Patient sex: F
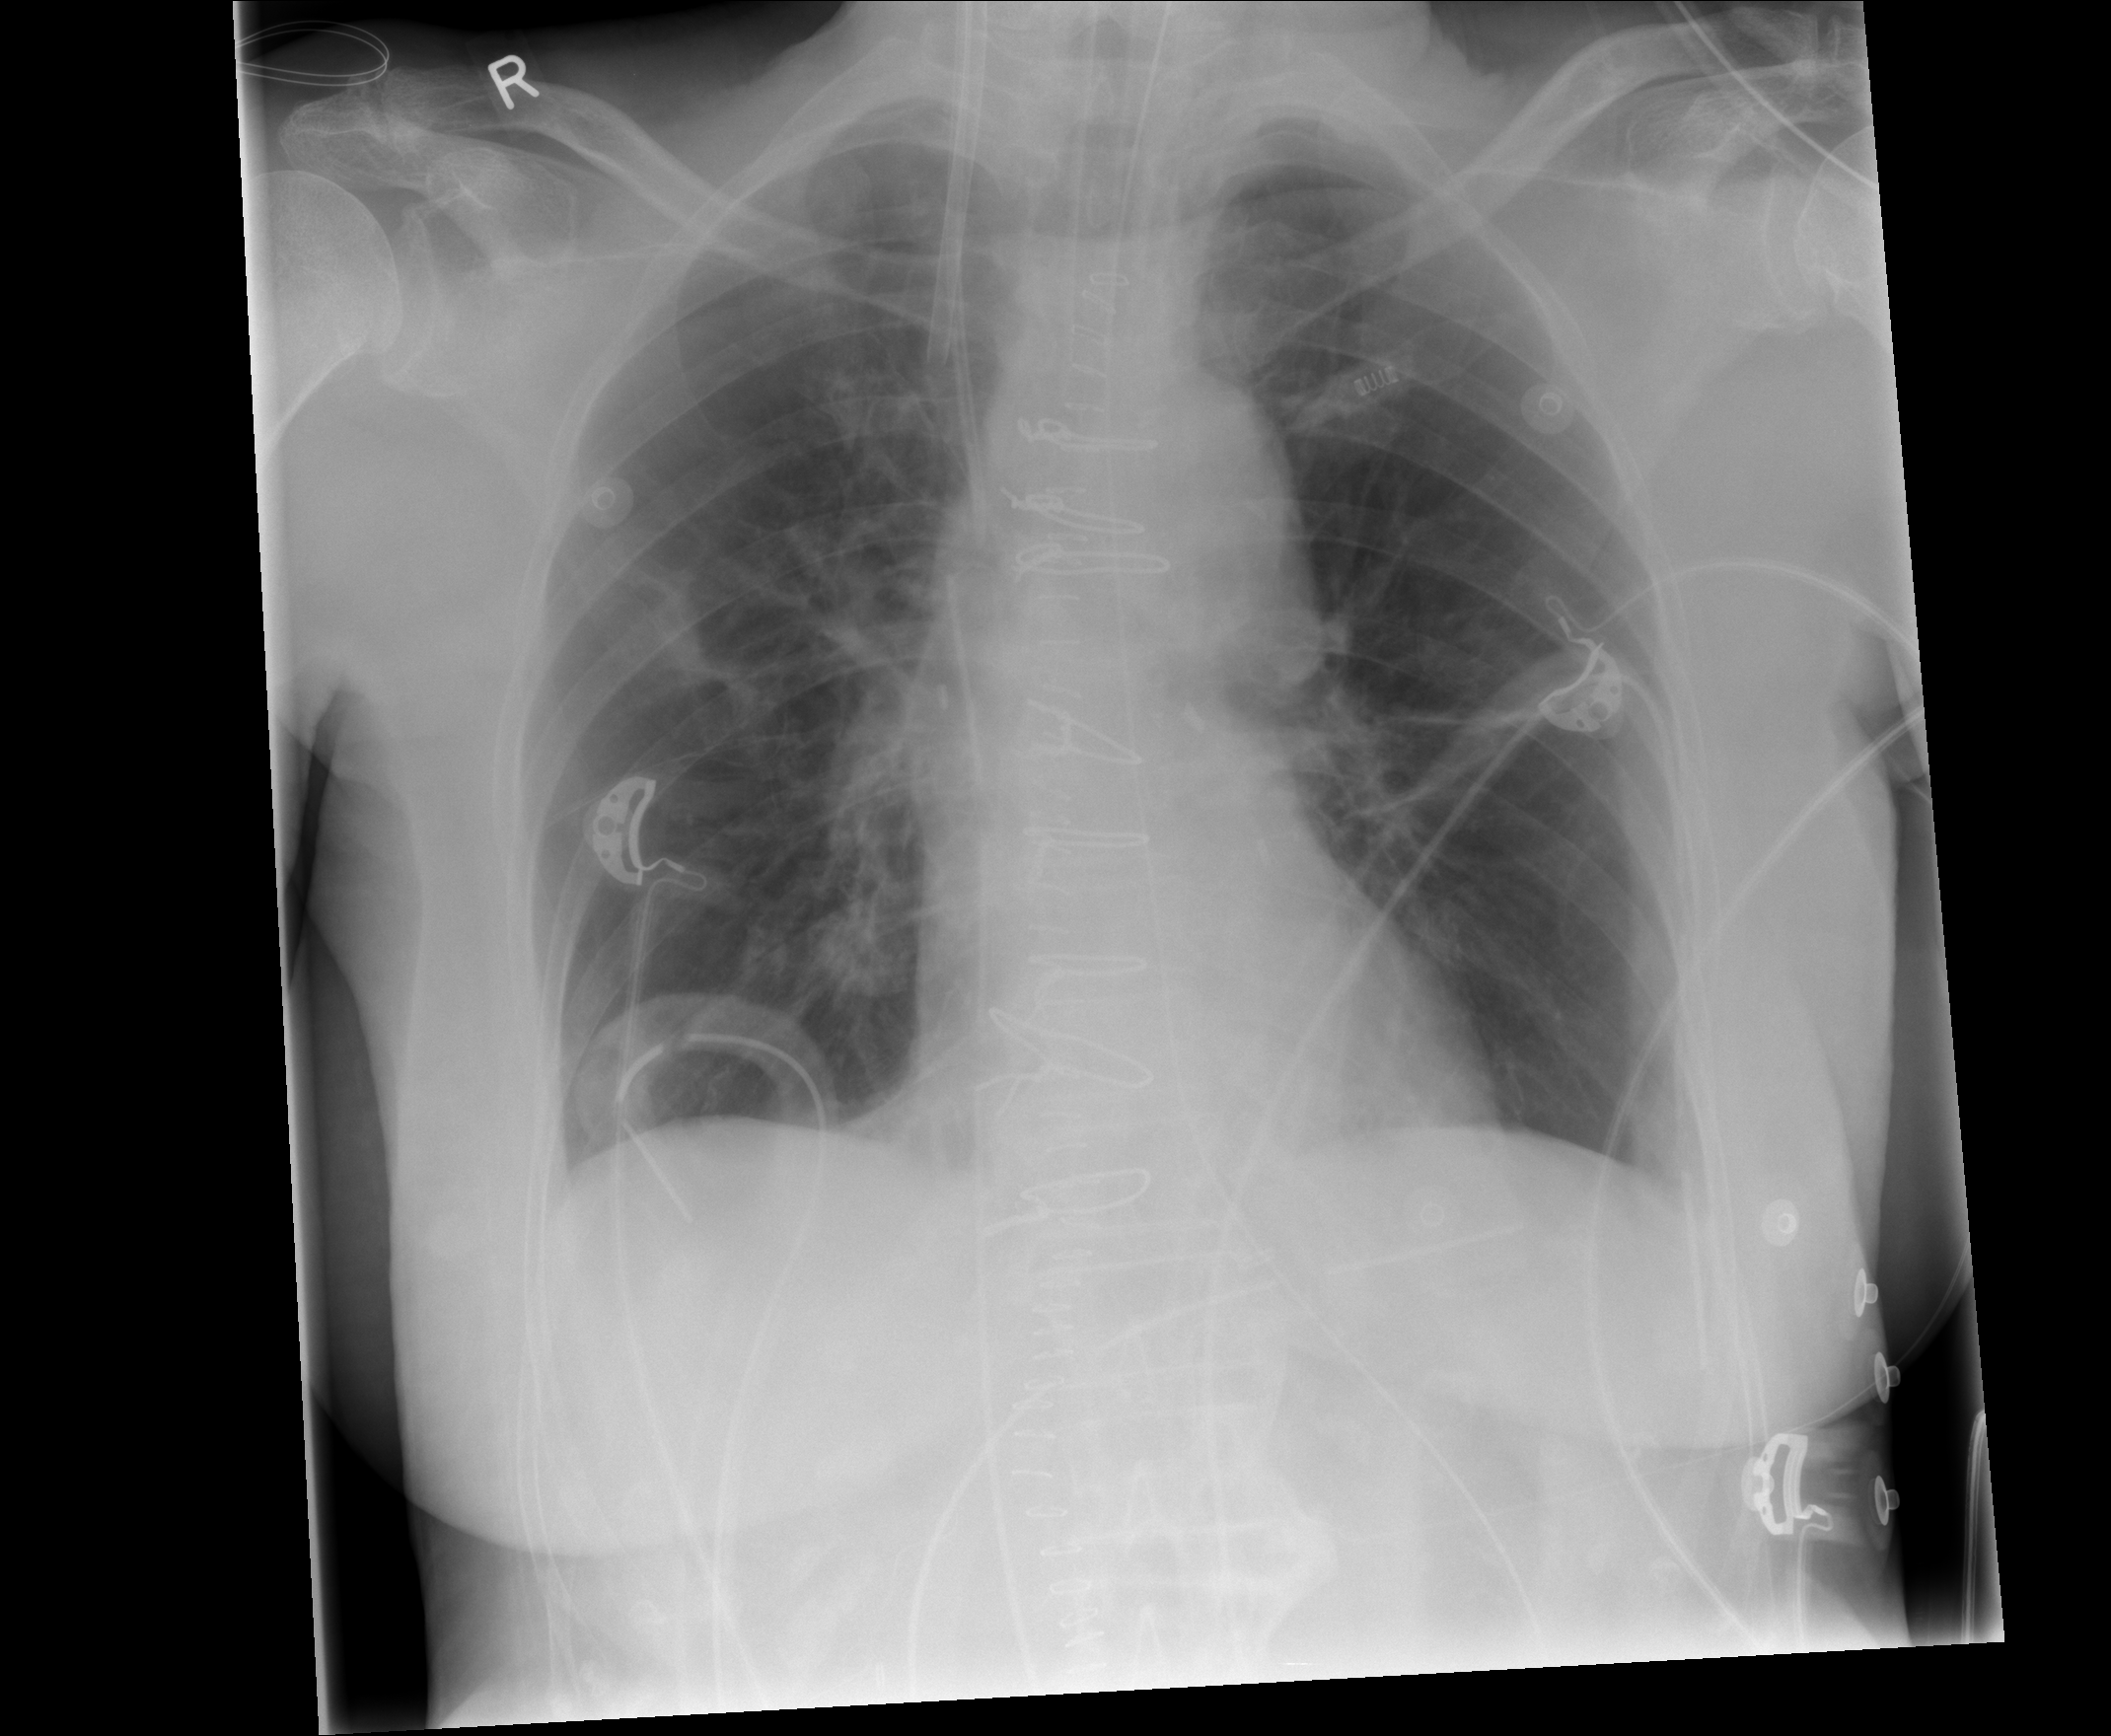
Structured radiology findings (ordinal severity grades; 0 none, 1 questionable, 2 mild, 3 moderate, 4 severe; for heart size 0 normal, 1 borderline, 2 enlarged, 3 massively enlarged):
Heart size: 0
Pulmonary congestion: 0
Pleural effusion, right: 1
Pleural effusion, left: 1
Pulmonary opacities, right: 0
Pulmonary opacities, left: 0
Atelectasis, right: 1
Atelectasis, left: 1